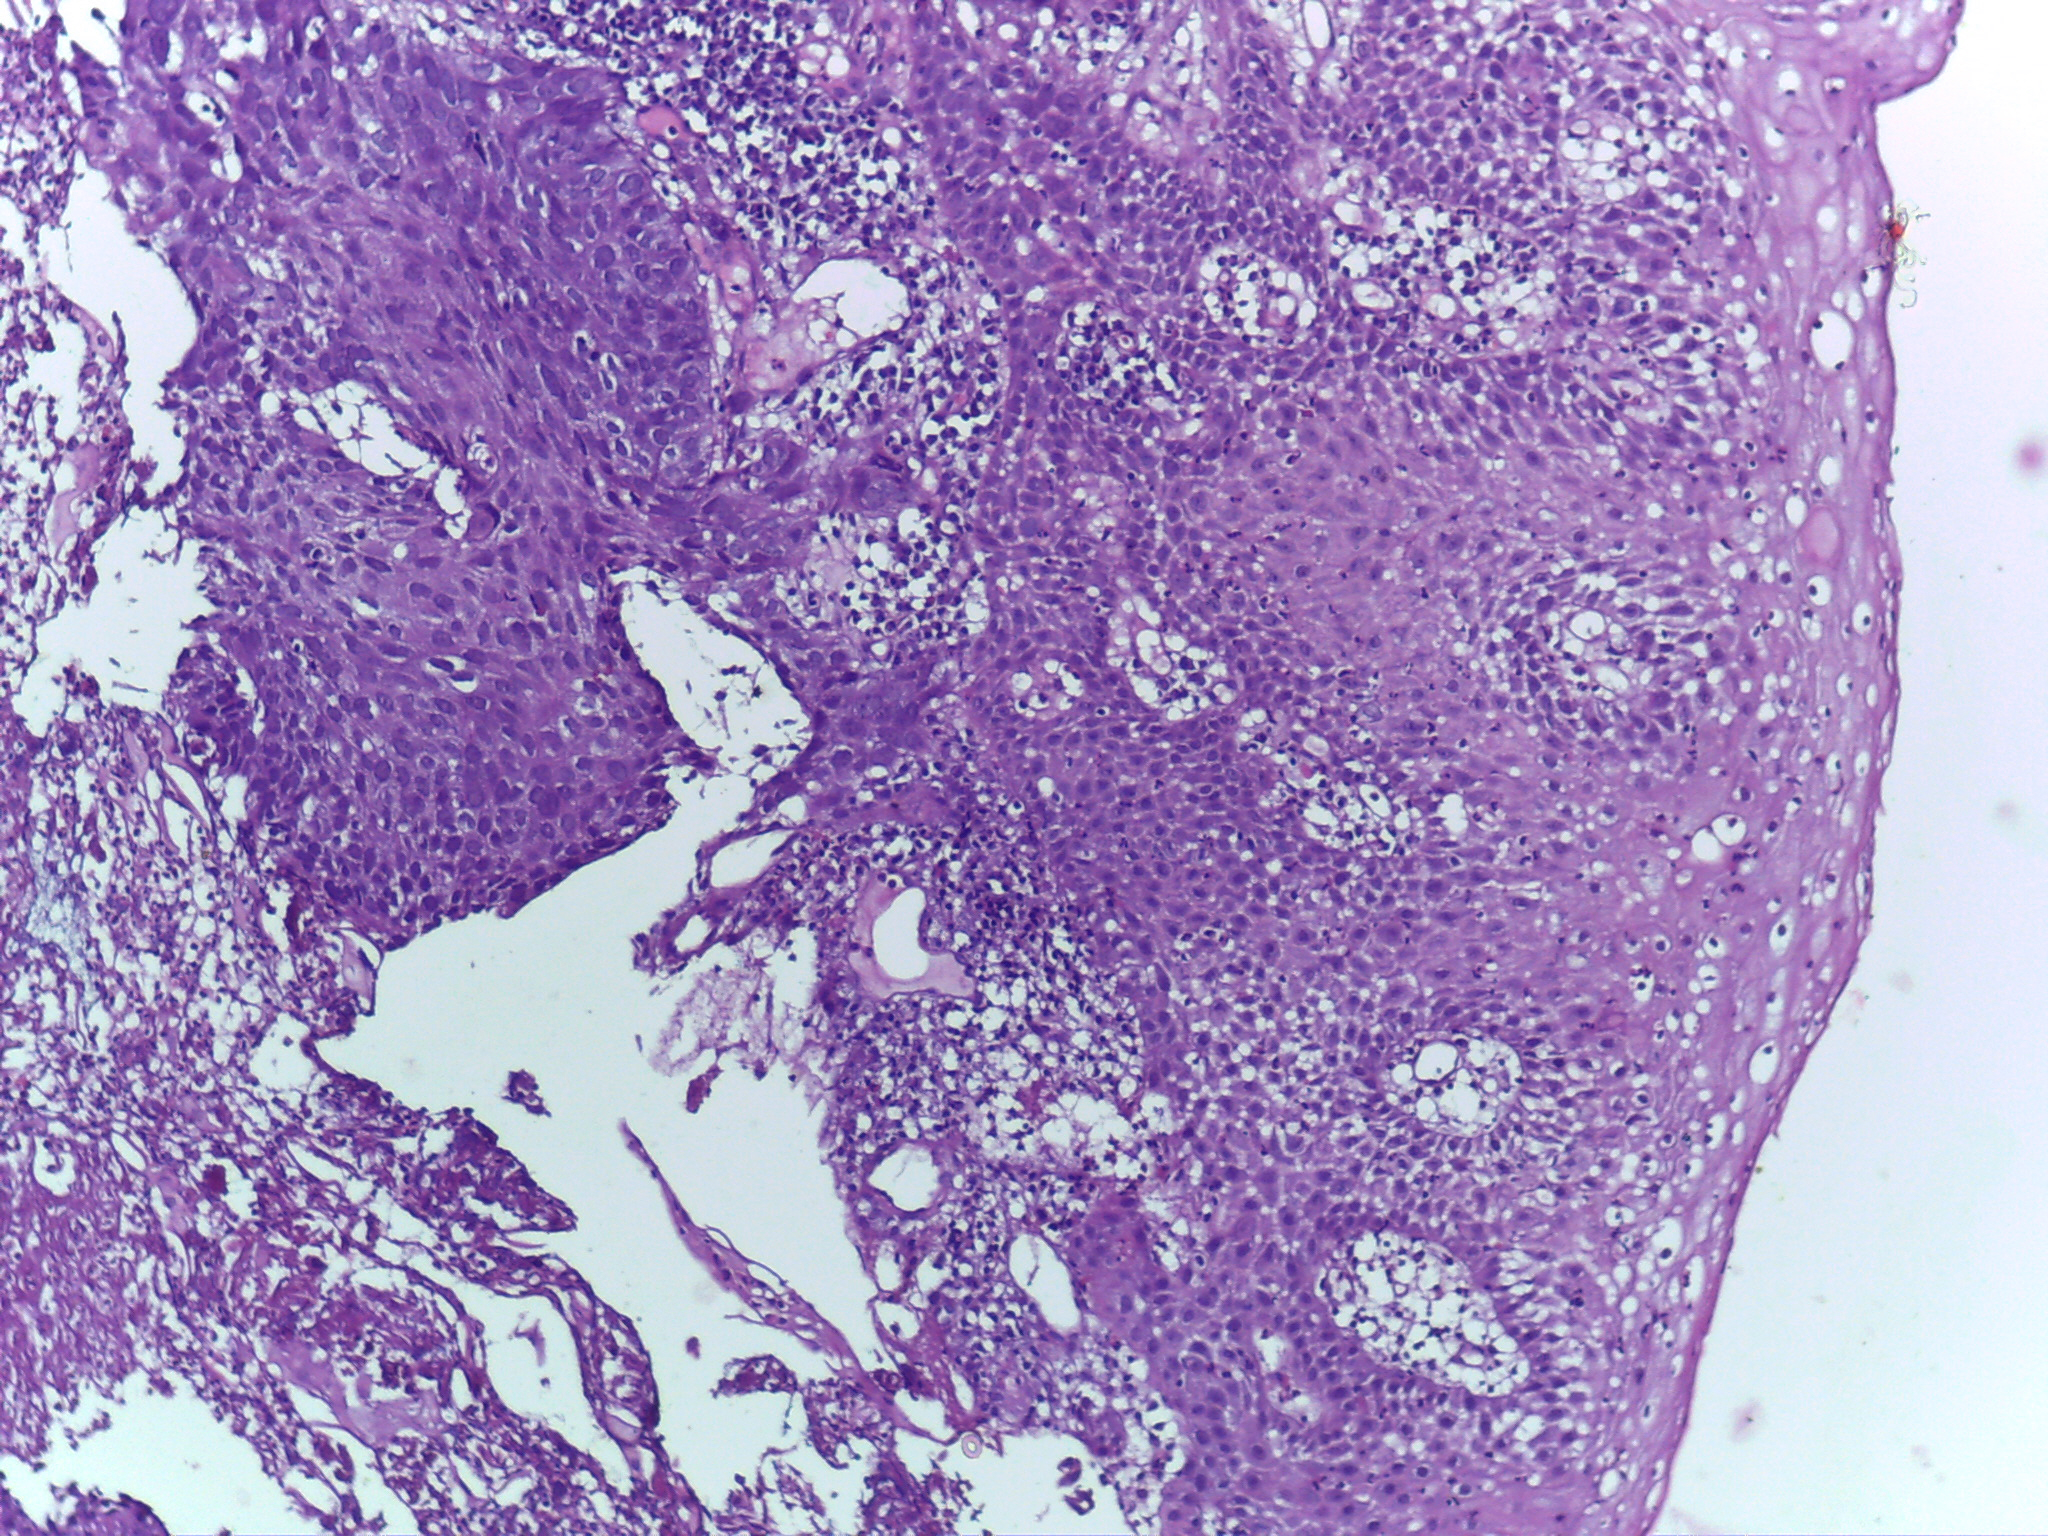
Diagnosis: OSCC